Question: I'm trying to subtract a value from one table from a different table example if I have two tables like attached:

I want to update the numbers by subtractracting from QD in table QI so the new table will be
QI:
a 900
b 800
c 700
what's the best way to do this? Thanks in advance
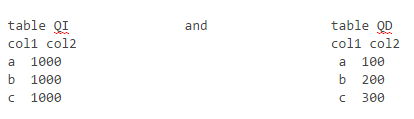
Answer: Assuming there will only be 0 or 1 'qd' row per 'col1' value:
'''
update qi
set col2 = col2 - (select col2 from qd where qd.col1 = qi.col1)
where exists (select null from qd where qd.col1 = qi.col1);
'''
The 'where exists' clause is to prevent updating 'qi' rows that have no 'qd' counterpart.